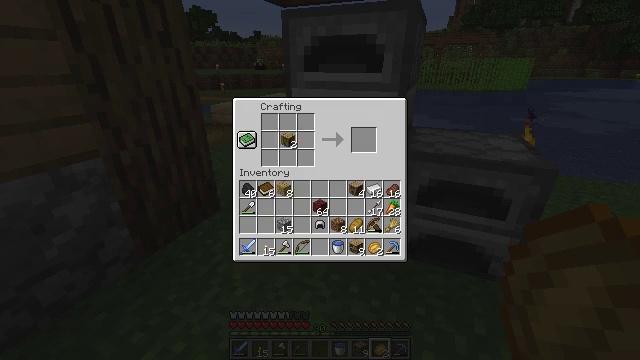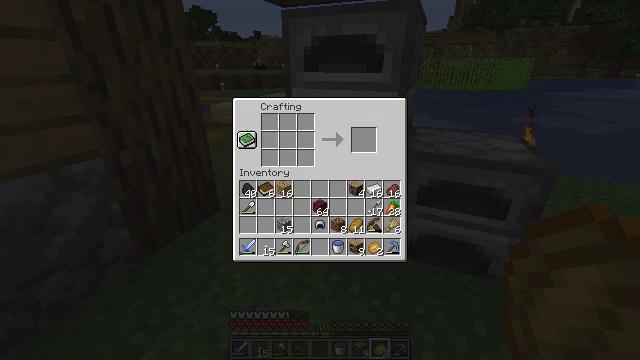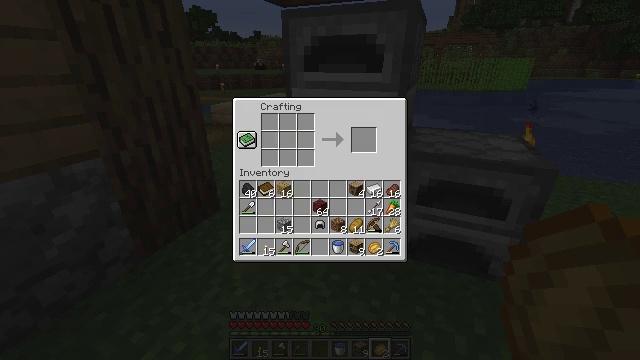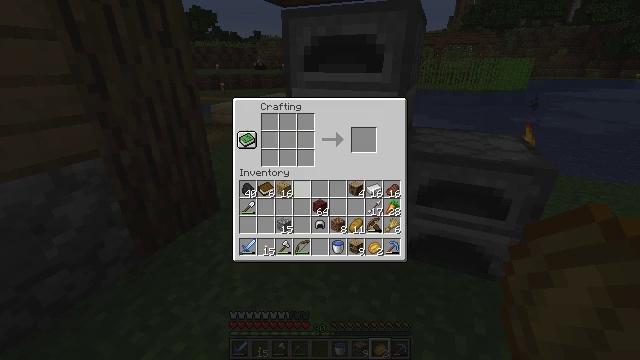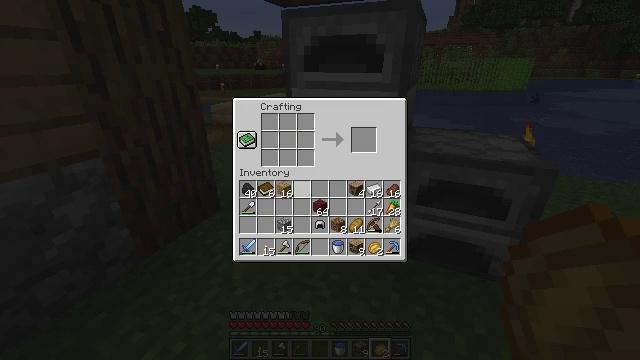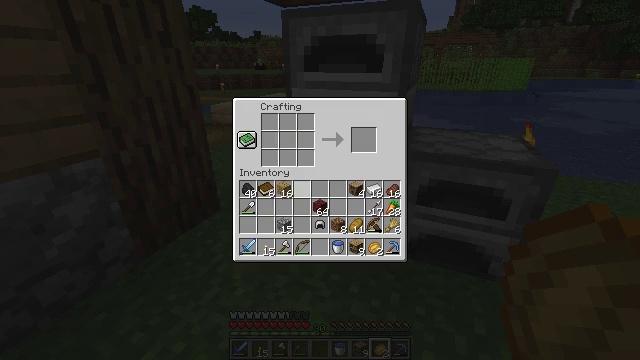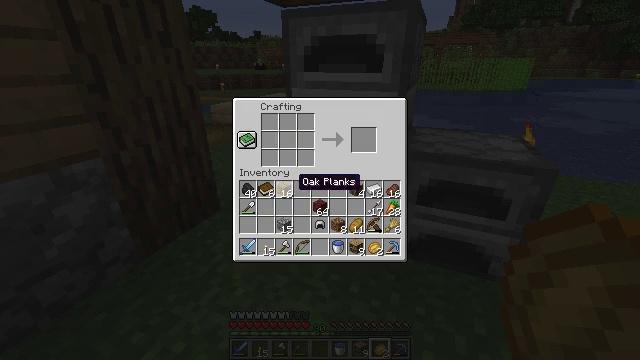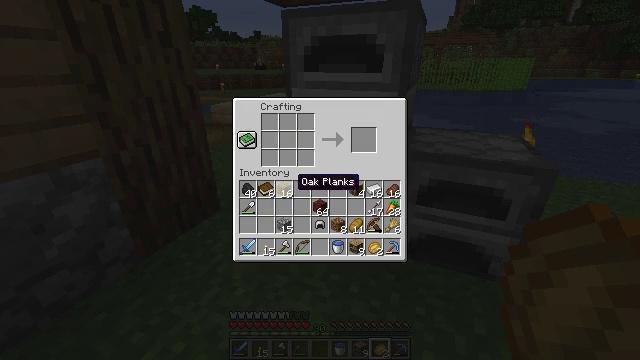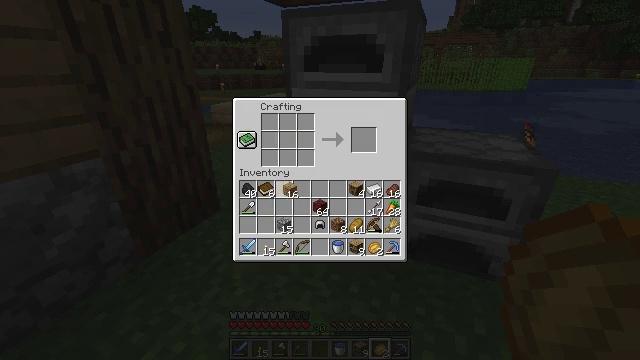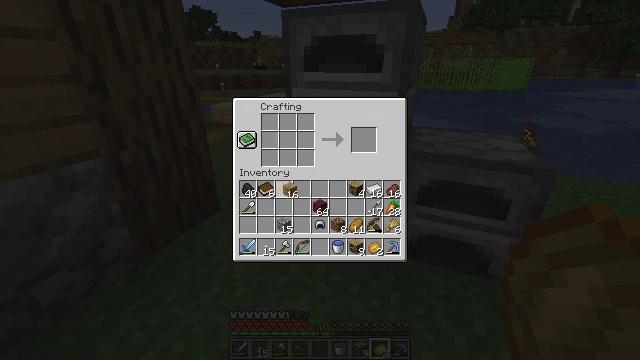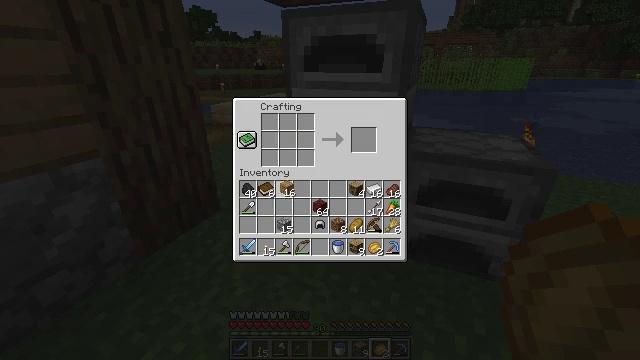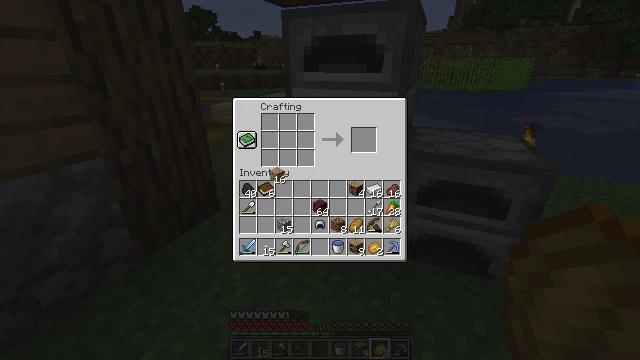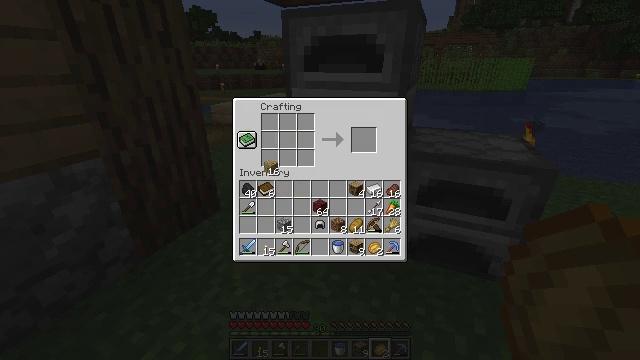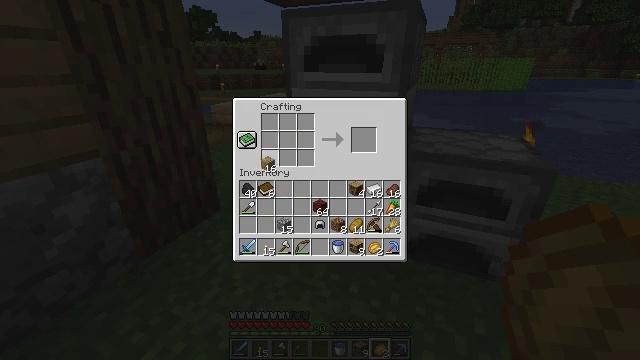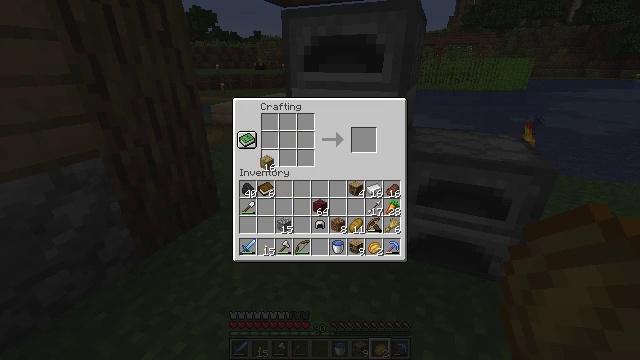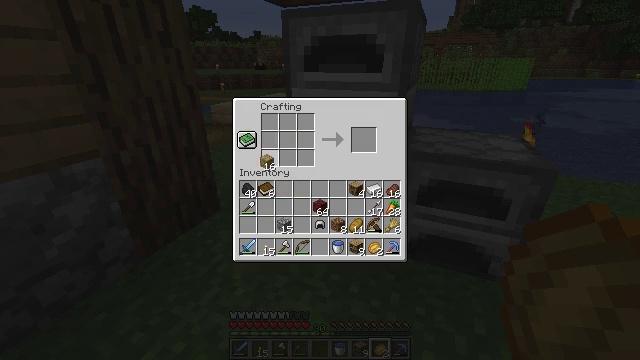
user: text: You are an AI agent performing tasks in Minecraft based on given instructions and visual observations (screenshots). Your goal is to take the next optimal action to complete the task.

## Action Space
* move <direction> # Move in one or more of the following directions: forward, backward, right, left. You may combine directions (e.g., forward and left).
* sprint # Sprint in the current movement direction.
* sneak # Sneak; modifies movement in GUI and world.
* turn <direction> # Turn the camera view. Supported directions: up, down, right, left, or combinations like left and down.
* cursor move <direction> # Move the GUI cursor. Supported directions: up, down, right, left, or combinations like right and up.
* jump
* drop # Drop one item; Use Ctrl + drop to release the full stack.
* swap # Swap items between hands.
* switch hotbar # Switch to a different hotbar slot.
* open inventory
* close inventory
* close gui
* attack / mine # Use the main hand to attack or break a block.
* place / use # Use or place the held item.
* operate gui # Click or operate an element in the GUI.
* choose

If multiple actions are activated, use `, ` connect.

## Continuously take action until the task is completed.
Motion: motion action
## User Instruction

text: Open a crafting table to craft a bookshelf.
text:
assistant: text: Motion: sneak, cursor move left and down, open gui
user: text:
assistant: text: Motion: sneak, cursor move left and down
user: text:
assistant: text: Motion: sneak, cursor move left and down
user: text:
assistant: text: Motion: sneak, cursor move left
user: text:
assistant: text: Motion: no_op
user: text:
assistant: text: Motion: no_op
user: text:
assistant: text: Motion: no_op
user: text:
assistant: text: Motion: operate gui
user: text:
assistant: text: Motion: operate gui
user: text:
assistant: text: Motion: operate gui
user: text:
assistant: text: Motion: cursor move left and up
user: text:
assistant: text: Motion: cursor move up
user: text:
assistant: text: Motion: no_op
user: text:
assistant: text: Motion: no_op
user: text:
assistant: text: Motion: no_op
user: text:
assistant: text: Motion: no_op
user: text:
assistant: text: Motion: no_op
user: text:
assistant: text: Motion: operate gui
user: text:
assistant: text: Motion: operate gui
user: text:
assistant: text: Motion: cursor move right, operate gui
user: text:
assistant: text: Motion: cursor move right, operate gui
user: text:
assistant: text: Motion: cursor move right, operate gui
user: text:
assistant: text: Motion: operate gui
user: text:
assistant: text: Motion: cursor move up, operate gui
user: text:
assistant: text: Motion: cursor move left and up, operate gui
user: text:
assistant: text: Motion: cursor move left, operate gui
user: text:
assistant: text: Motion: cursor move left, operate gui
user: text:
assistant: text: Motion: cursor move left, operate gui
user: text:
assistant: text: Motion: operate gui
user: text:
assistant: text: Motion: operate gui